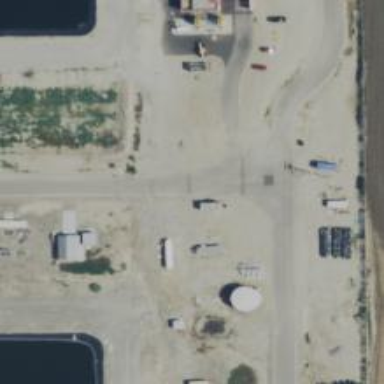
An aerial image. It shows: Storage tank that is man-made.